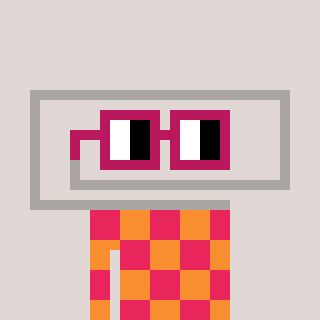
a pixel art character with square dark red glasses, a paperclip-shaped head and a orange-colored body on a warm background